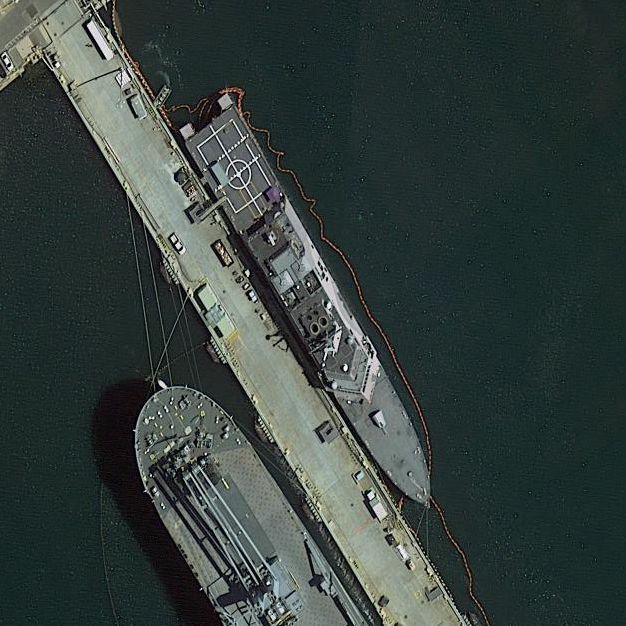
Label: Freedom-class_combat_ship